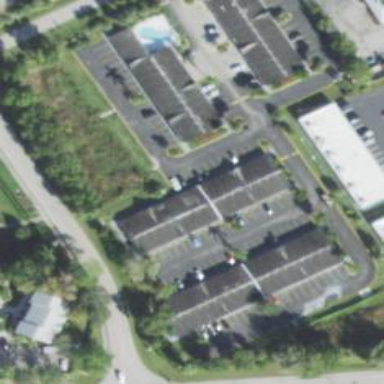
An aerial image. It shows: Motel.